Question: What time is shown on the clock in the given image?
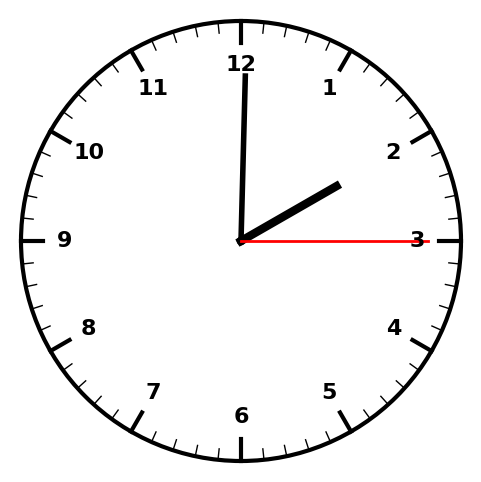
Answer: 02:00:15